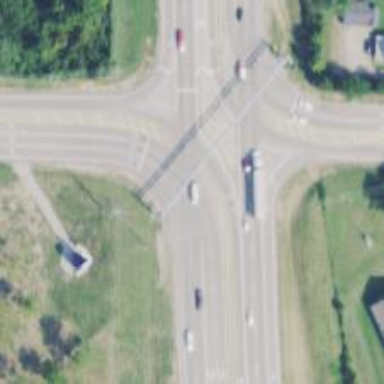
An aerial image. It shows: Trunk link highway.